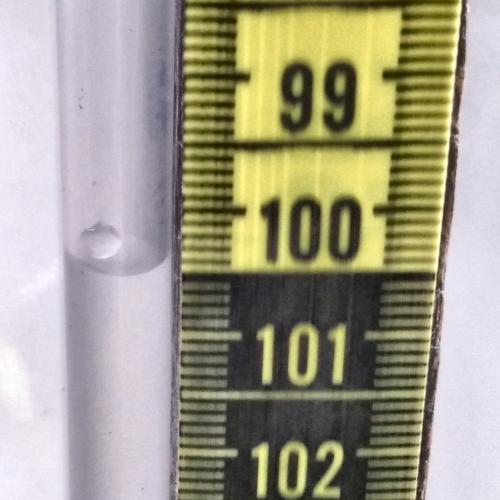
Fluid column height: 100.5 cm